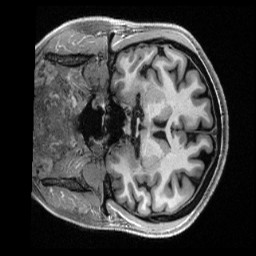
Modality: T1w
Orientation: coronal
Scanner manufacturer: siemens
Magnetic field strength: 3 T
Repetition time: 2.5 s
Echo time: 0.00231 s